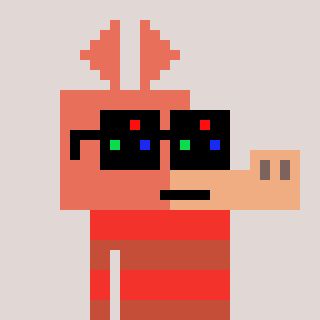
a pixel art character with square black sunglasses, a aardvark-shaped head and a rust-colored body on a warm background